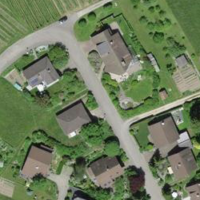
EUNIS habitat code: 55
Species observed at this site:
Ribes sanguineum